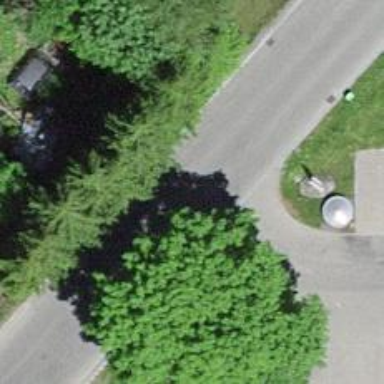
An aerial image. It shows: Asphalt tertiary road without sidewalk.